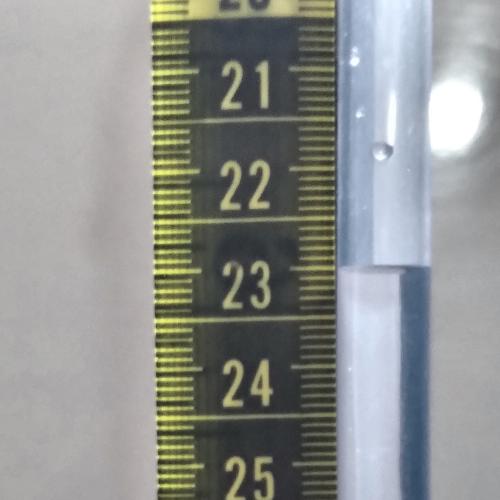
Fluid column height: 23.0 cm